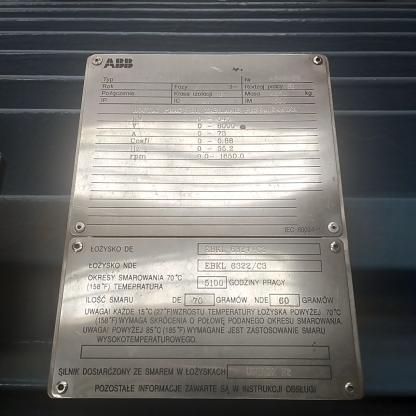
Klasa: tabliczka-znamionowa